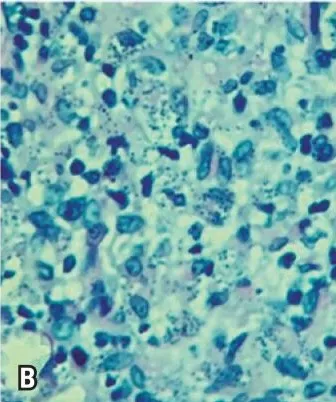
Grocott-Gomori methenamine silver.
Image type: pathology (methenamine_silver)